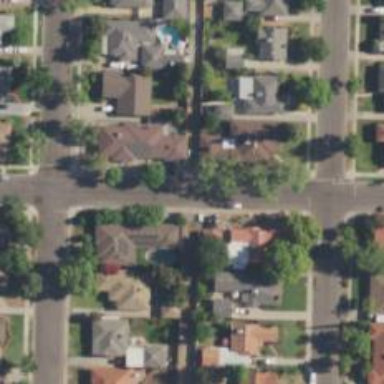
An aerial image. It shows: Alley classified as service road.